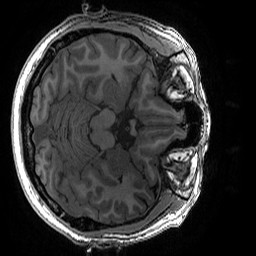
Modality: T1w
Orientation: axial
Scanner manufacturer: ge
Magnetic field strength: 3 T
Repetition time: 0.008156 s
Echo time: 0.00318 s